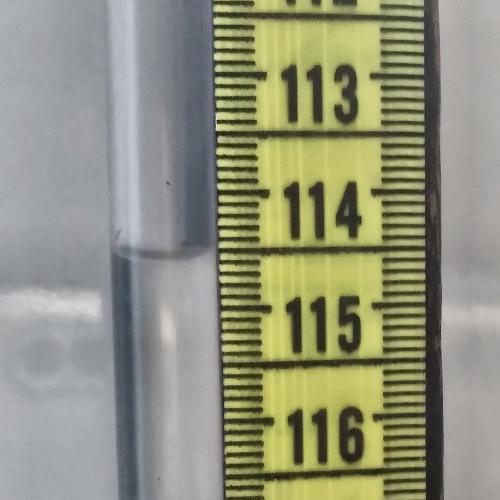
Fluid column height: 114.5 cm